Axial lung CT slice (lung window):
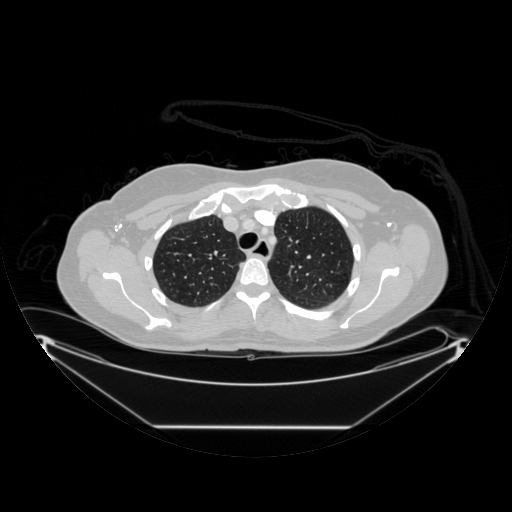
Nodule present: no